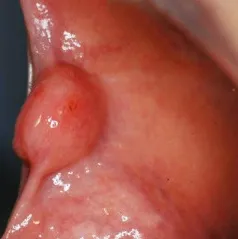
Clinical features of the intraoral OFMT. A well-circumscribed submucosal nodule with a smooth surface and normochromic in the anterior region of buccal mucosa measuring 1.3 cm in maximum diameter.
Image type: pathology (fish)